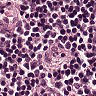
Metastatic tissue present: no